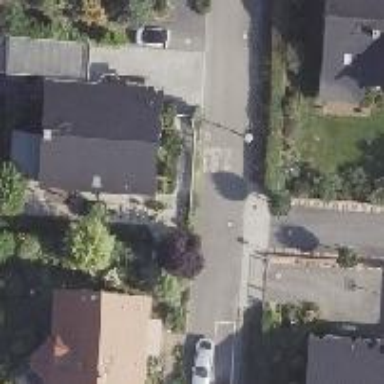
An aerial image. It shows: Bump for traffic calming.